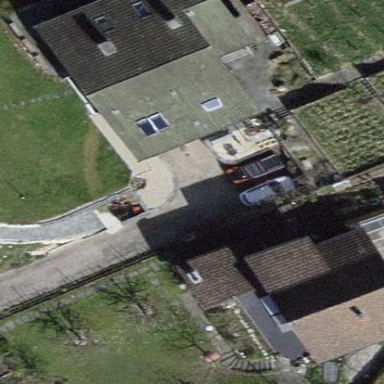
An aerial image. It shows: Building with tiled roof.